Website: crate-barrel
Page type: receipt
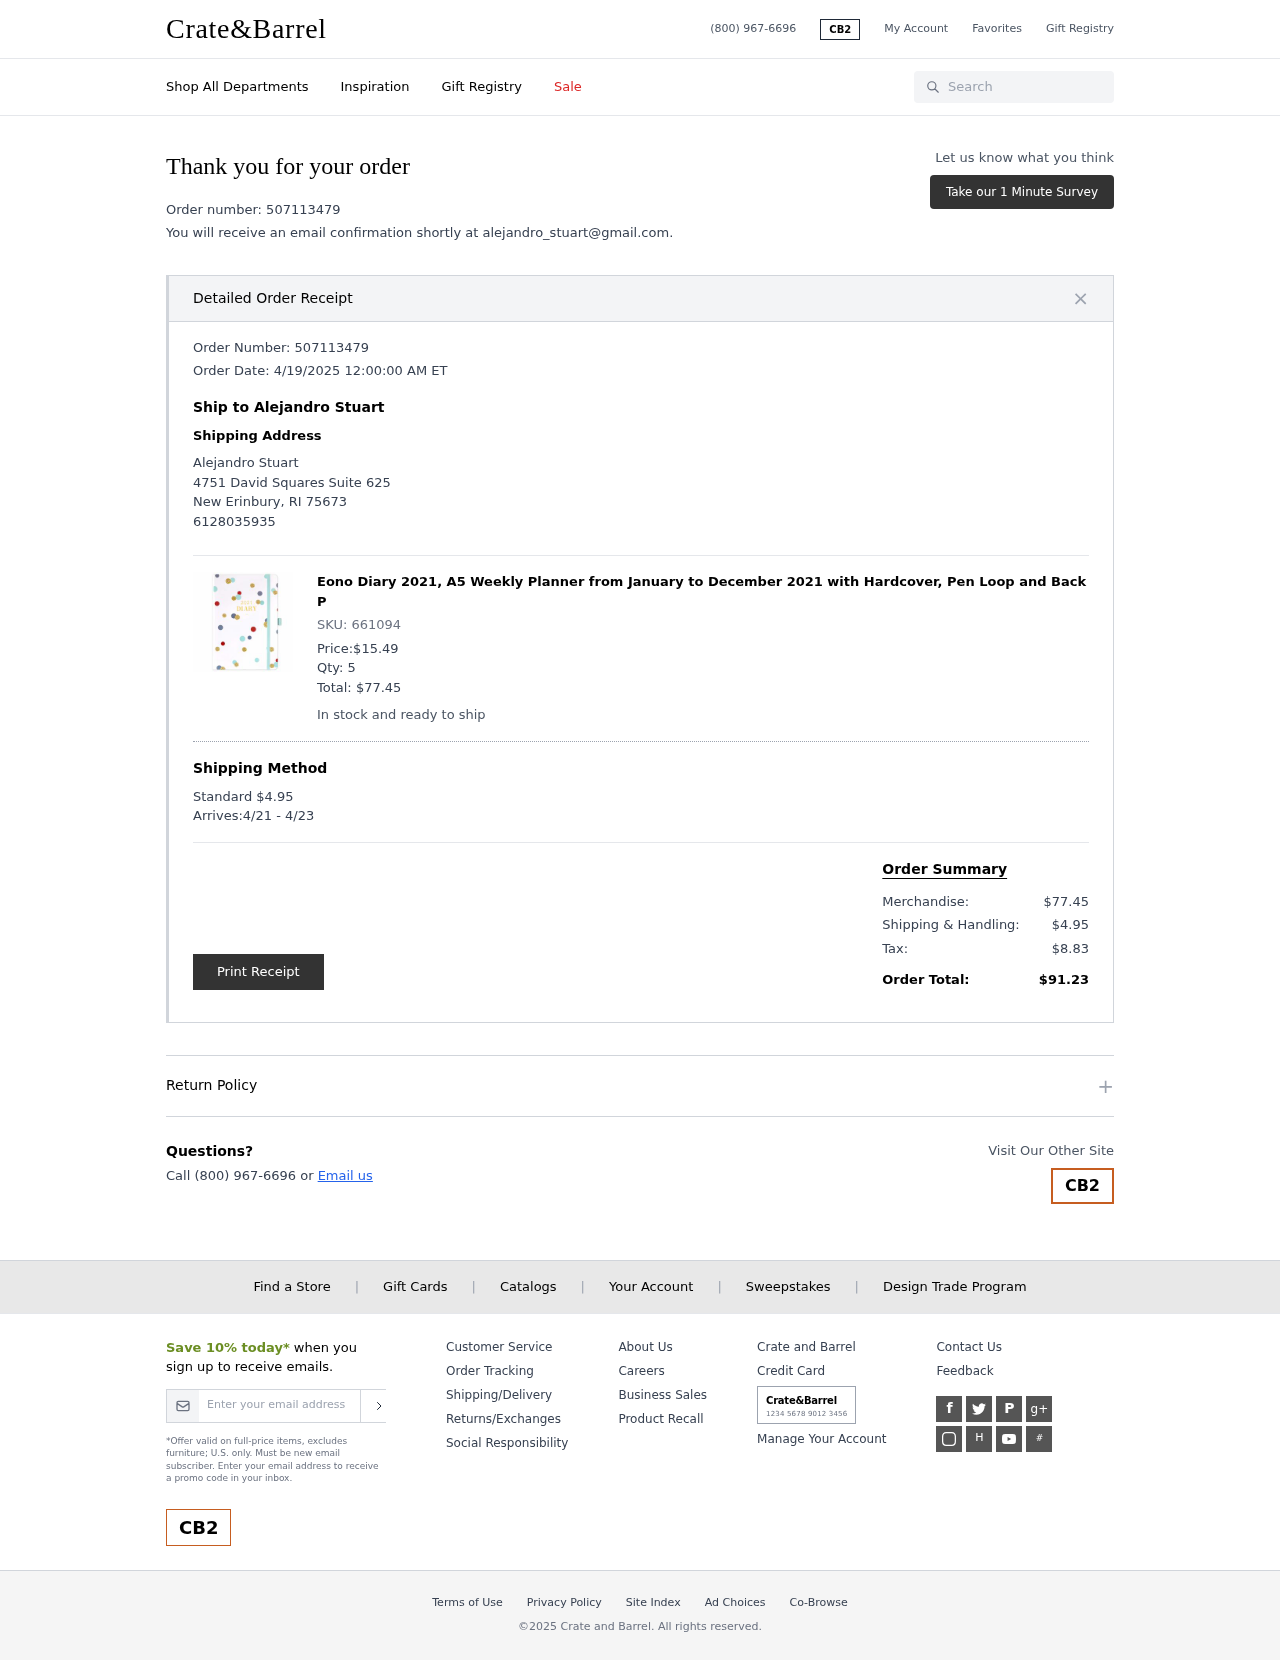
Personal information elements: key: PII_CITY
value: New Erinbury
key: PII_EMAIL
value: alejandro_stuart@gmail.com
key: PII_FULLNAME
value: Alejandro Stuart
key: PII_PHONE
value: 6128035935
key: PII_POSTCODE
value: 75673
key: PII_STATE_ABBR
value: RI
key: PII_STREET
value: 4751 David Squares Suite 625
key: PII_FULLNAME2
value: Alejandro Stuart
Product elements: key: PRODUCT1_NAME
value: Eono Diary 2021, A5 Weekly Planner from January to December 2021 with Hardcover, Pen Loop and Back P
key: PRODUCT1_PRICE
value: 15.49
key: PRODUCT1_QUANTITY
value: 5
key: PRODUCT1_SKU
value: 661094
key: PRODUCT1_TOTAL
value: $77.45
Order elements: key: ORDER_ID
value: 507113479
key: ORDER_DATE
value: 4/19/2025 12:00:00 AM ET
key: ORDER_SHIPPING_COST
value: $4.95
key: ORDER_DELIVERY_DATE
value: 4/21 - 4/23
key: ORDER_SUBTOTAL
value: $77.45
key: ORDER_SHIPPING_COST2
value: $4.95
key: ORDER_TAX
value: $8.83
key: ORDER_TOTAL
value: $91.23
Search elements: key: HEADER_SEARCH
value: Search